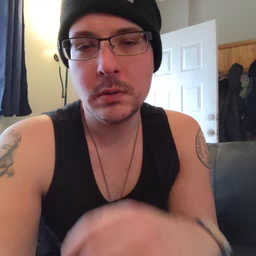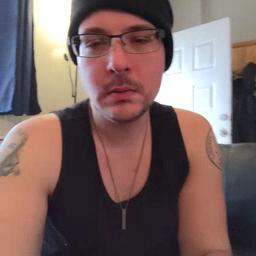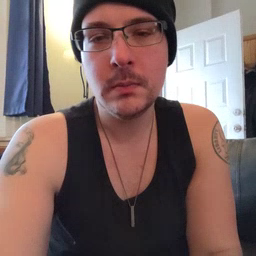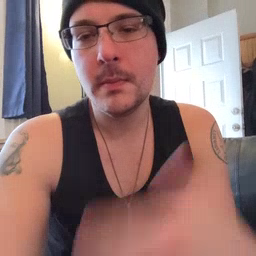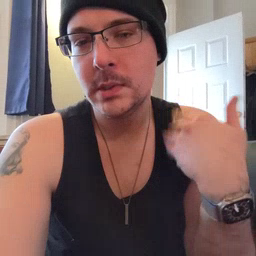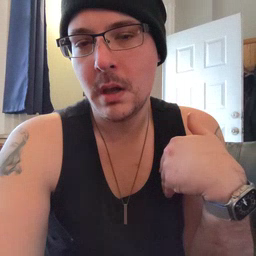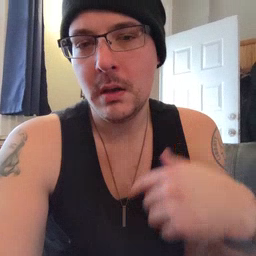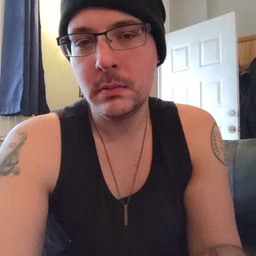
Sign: beside